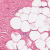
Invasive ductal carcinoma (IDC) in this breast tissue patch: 0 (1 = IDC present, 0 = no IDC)